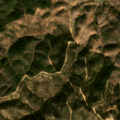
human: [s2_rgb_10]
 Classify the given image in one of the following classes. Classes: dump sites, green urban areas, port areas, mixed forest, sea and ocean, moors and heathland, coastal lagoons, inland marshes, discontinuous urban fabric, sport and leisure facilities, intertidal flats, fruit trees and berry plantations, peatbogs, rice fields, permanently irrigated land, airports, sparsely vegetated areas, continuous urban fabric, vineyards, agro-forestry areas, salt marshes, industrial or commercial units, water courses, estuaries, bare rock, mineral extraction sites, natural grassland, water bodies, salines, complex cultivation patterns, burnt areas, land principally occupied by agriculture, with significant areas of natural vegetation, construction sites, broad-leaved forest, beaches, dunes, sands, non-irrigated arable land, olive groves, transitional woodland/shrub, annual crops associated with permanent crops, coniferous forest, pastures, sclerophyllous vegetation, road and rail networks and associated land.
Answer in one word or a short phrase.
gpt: agro-forestry areas, broad-leaved forest, transitional woodland/shrub